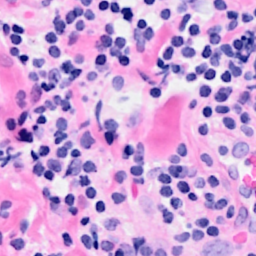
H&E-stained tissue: Breast